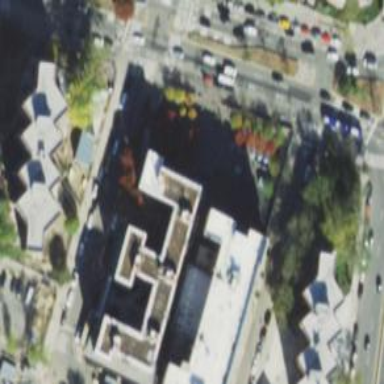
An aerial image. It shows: School building.